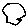
Label: hexagon